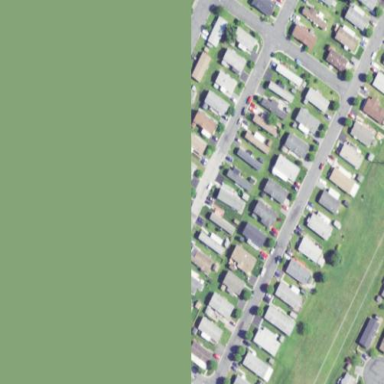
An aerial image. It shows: Residential area consisting of mobile homes.